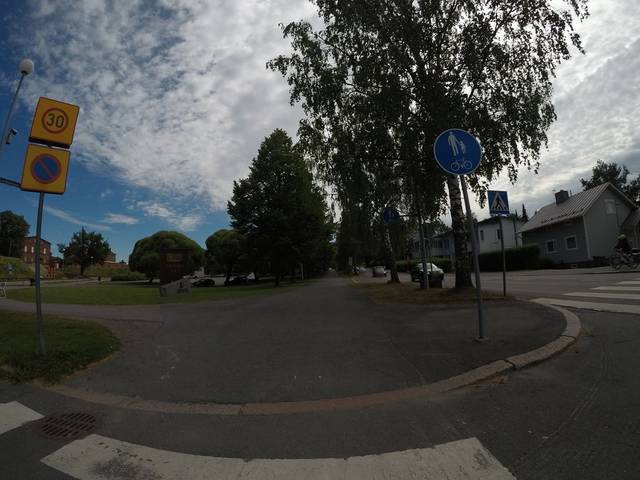
Region: Finland
Coordinates: 61.004, 24.456